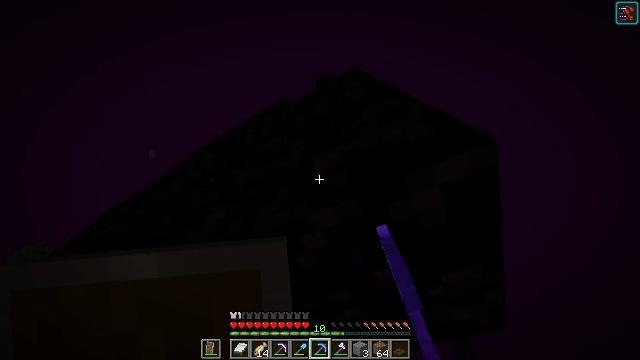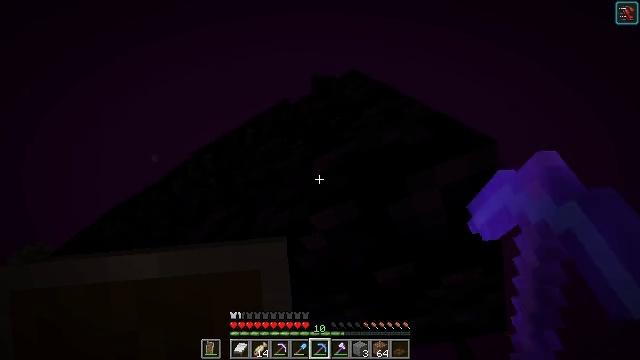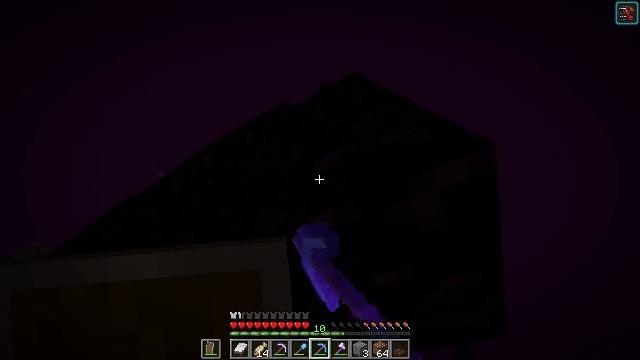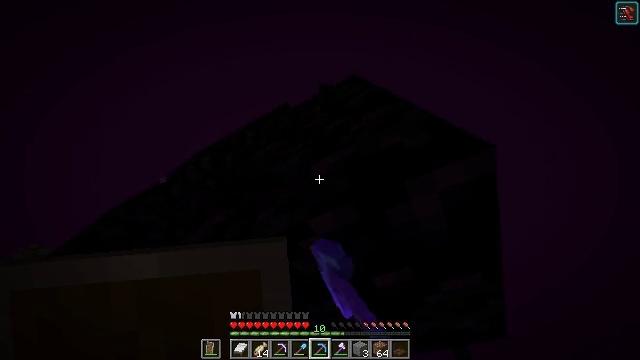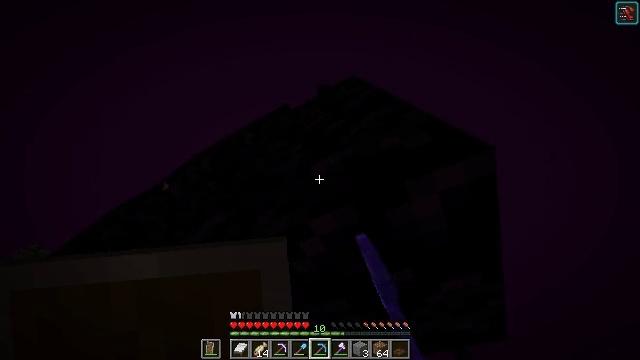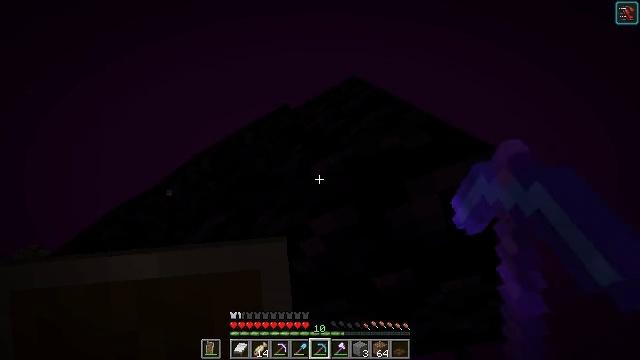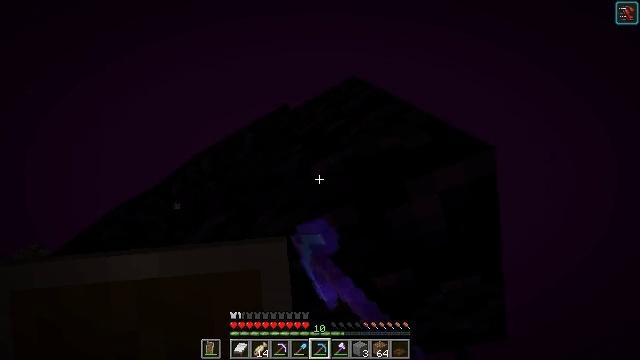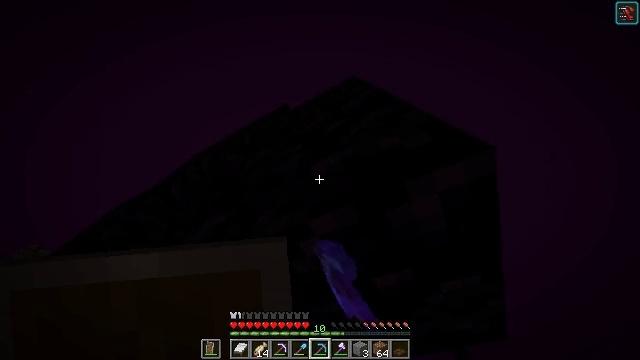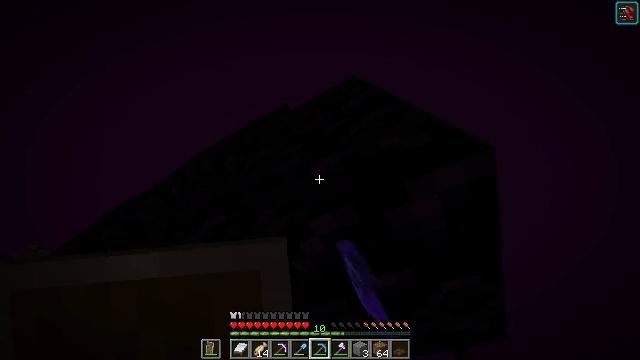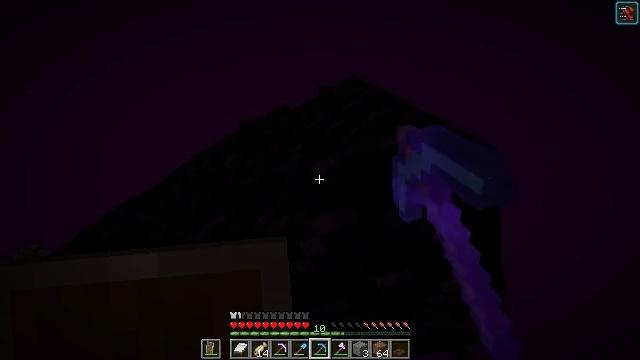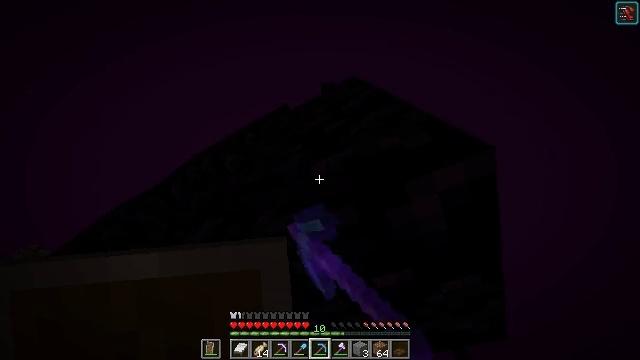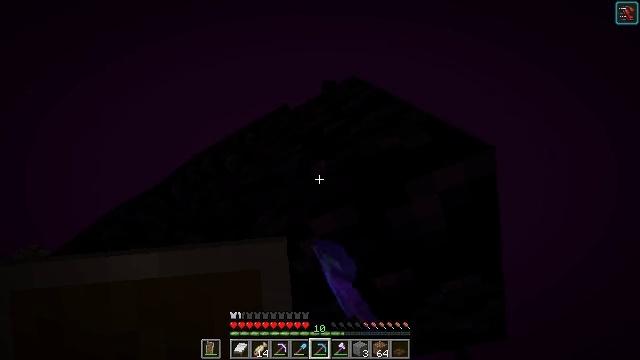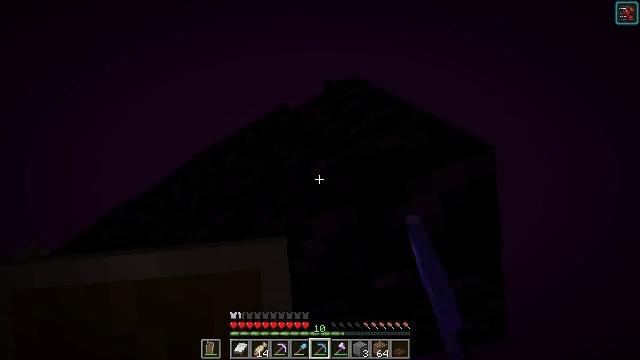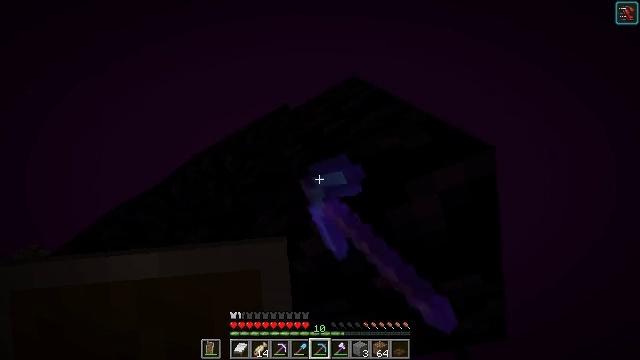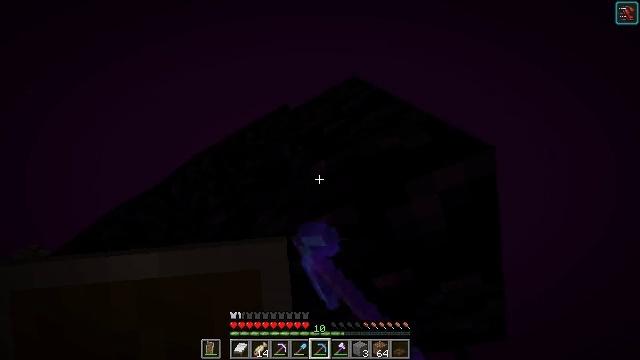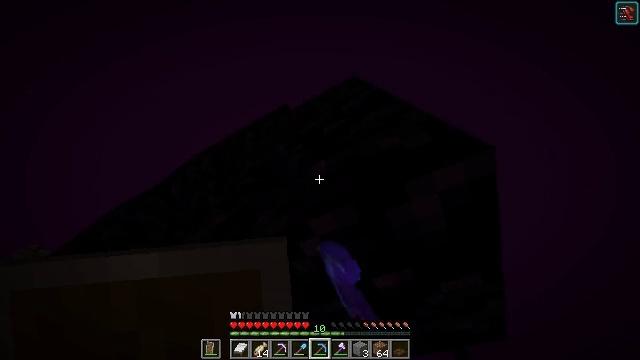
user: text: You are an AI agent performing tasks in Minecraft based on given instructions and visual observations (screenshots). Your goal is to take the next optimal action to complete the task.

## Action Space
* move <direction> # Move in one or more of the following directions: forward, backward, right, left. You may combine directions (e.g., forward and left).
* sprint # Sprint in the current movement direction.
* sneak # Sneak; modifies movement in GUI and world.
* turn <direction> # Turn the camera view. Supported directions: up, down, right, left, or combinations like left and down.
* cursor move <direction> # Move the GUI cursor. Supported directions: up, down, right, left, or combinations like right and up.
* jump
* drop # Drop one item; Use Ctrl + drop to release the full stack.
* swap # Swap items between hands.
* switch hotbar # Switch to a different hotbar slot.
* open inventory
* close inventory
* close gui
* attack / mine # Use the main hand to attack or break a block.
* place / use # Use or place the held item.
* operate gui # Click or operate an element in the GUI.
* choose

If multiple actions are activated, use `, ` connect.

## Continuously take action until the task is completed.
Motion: motion action
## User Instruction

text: Gather obsidian from a lava source.
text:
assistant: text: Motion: attack / mine
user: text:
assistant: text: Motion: attack / mine
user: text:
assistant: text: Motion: attack / mine
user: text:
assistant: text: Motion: attack / mine
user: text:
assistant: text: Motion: attack / mine
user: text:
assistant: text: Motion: attack / mine
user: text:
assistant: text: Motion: attack / mine
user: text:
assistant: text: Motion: attack / mine
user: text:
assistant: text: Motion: attack / mine
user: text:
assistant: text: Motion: attack / mine
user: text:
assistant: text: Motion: attack / mine
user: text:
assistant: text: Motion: attack / mine
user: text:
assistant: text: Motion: attack / mine
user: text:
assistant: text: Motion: attack / mine
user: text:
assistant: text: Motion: attack / mine
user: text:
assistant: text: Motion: attack / mine
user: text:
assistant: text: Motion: attack / mine
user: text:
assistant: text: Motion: attack / mine
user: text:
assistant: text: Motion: attack / mine
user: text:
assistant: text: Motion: attack / mine
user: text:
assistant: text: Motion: attack / mine
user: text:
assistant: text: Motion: attack / mine
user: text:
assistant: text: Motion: attack / mine
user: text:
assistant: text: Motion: attack / mine
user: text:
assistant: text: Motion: attack / mine
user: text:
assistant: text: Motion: attack / mine
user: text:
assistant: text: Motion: attack / mine
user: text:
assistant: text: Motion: attack / mine
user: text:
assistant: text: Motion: attack / mine
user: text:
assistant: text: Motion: attack / mine